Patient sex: F
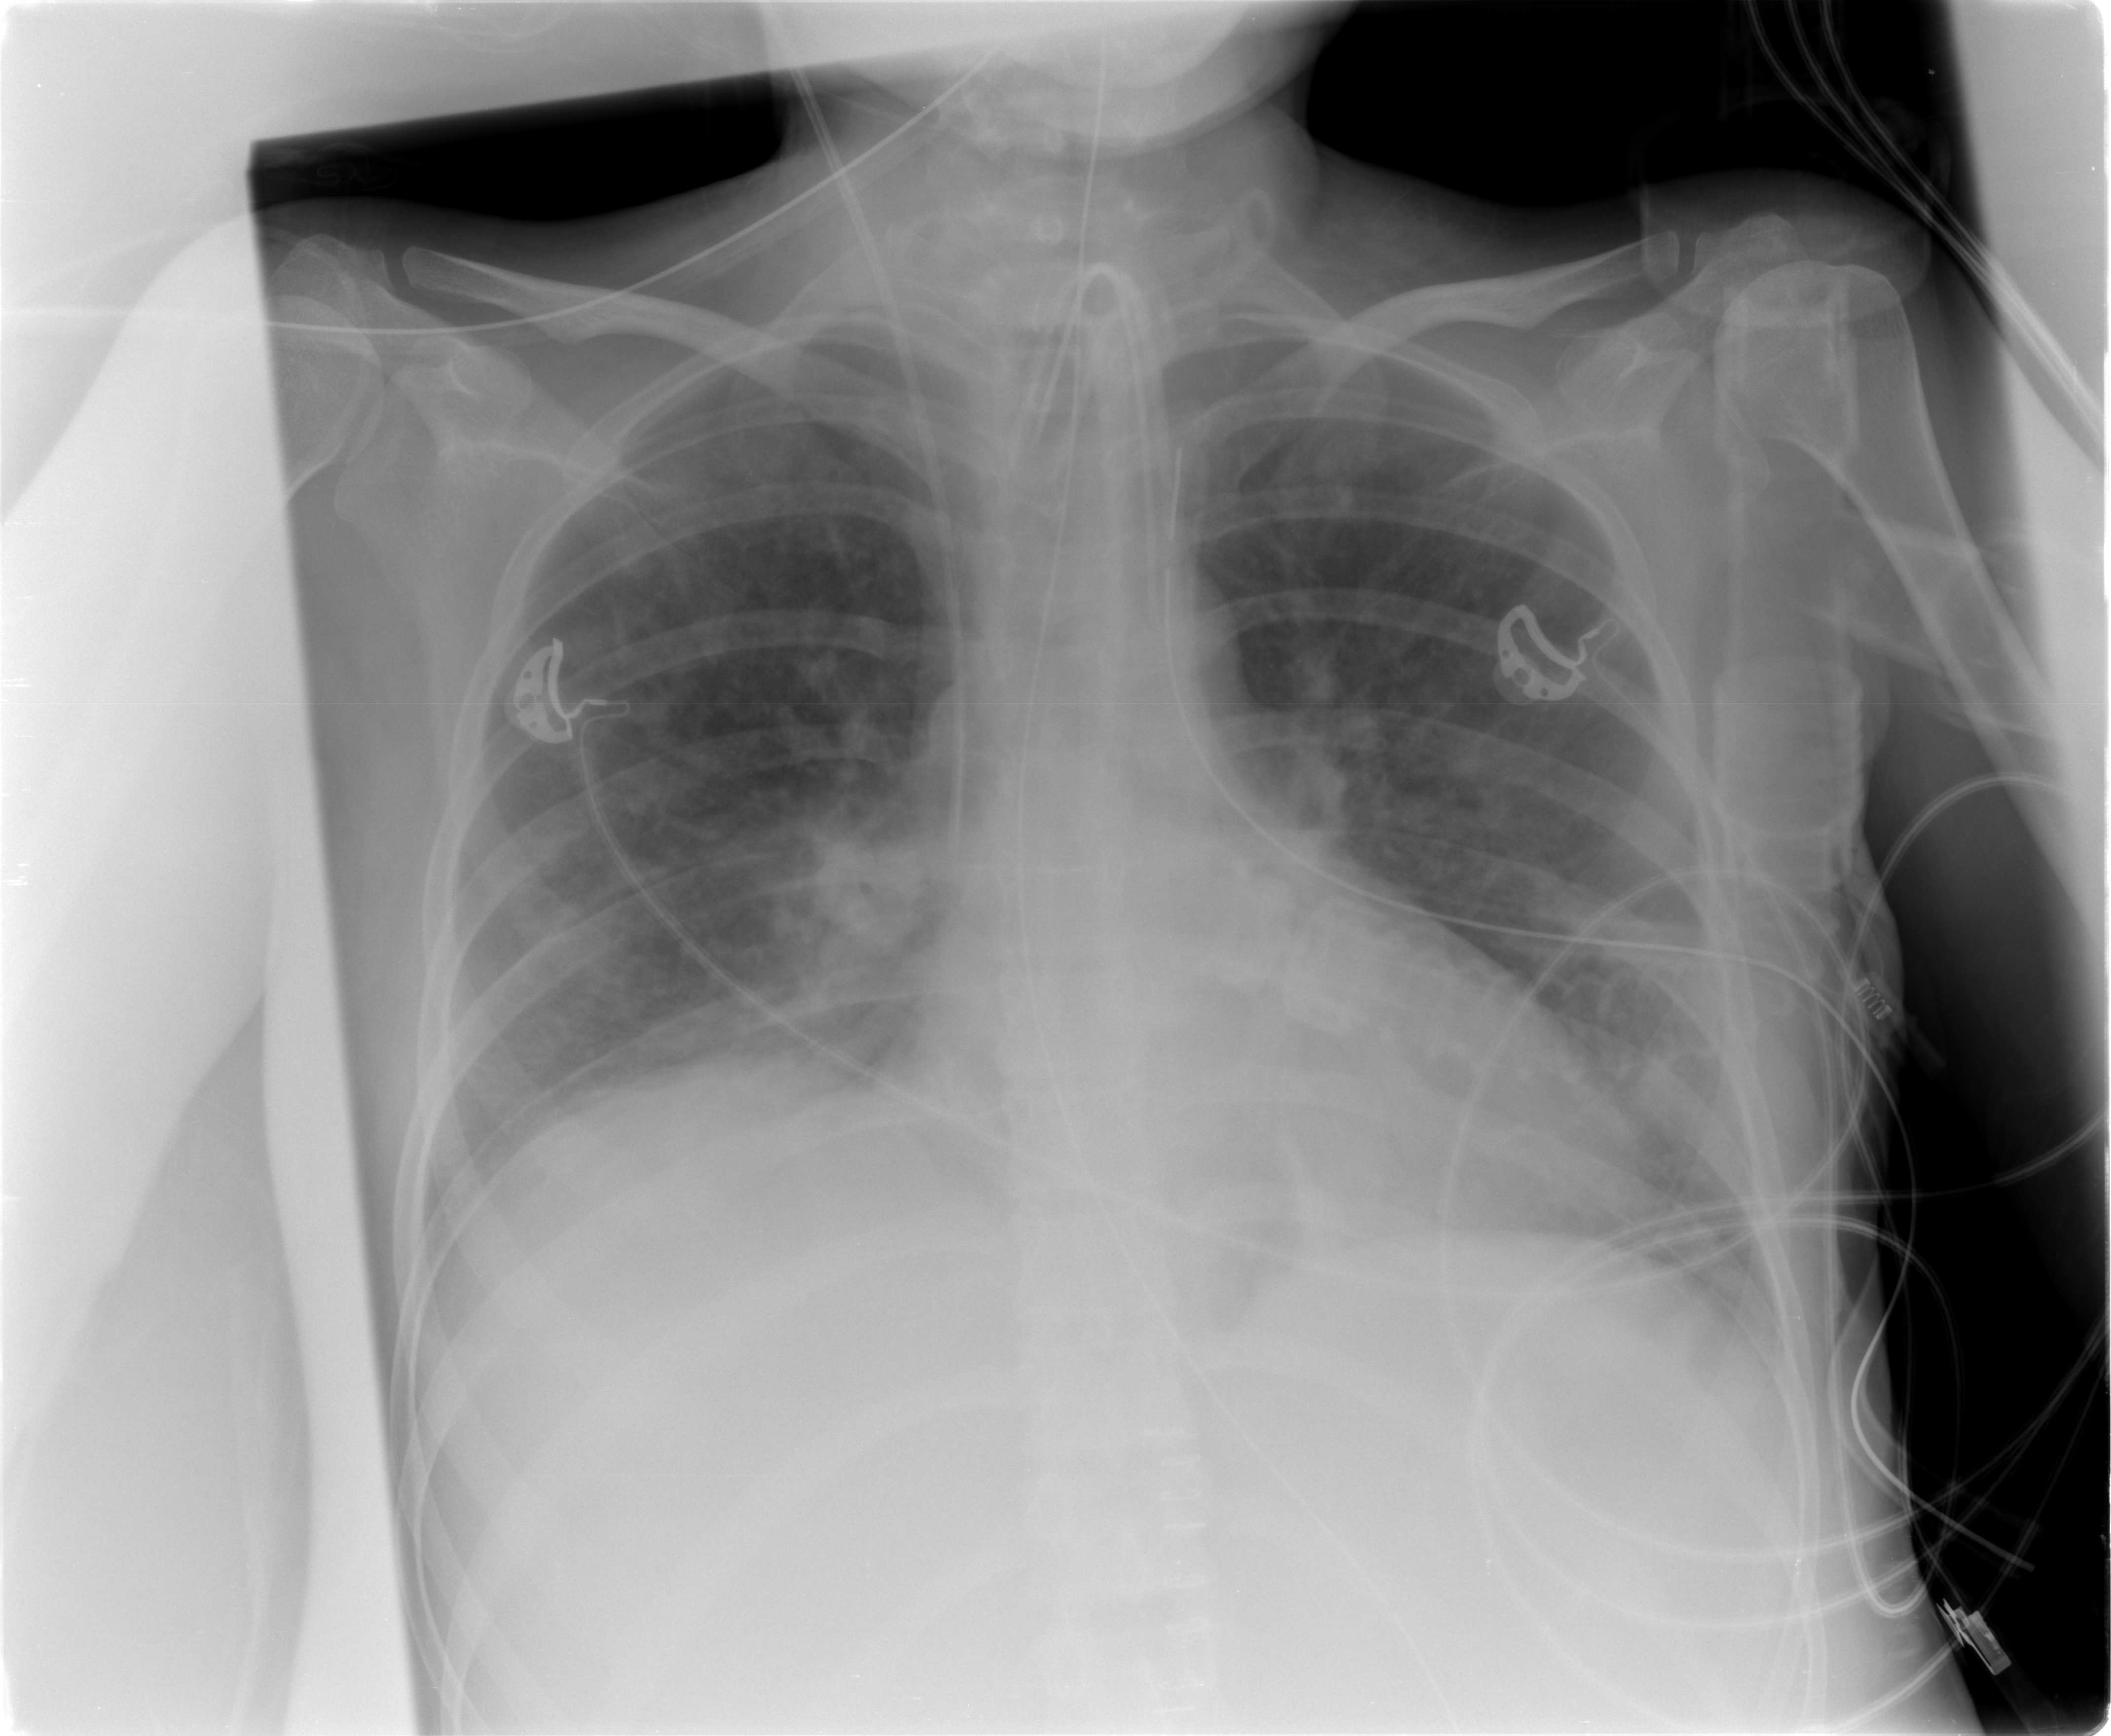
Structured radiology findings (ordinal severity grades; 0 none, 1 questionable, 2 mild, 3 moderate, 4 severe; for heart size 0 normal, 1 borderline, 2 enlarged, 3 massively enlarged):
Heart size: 0
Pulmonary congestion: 0
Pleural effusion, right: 0
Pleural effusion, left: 0
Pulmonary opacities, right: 0
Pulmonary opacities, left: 0
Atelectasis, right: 2
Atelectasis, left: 0